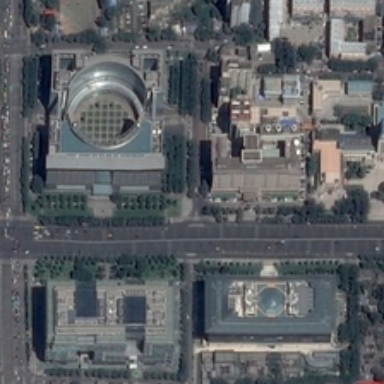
Tall buildings are on both sides of the road .